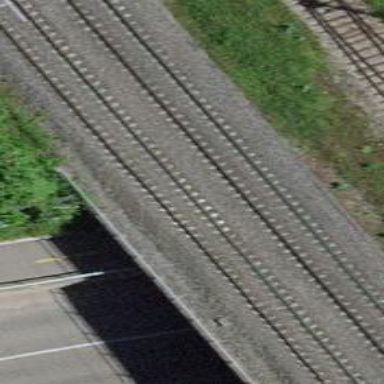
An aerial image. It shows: Railway track with contact line for electrification.